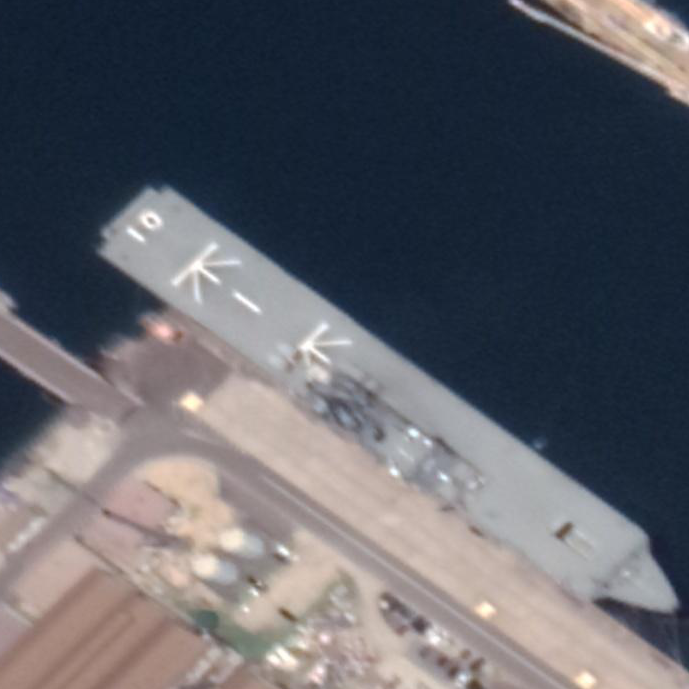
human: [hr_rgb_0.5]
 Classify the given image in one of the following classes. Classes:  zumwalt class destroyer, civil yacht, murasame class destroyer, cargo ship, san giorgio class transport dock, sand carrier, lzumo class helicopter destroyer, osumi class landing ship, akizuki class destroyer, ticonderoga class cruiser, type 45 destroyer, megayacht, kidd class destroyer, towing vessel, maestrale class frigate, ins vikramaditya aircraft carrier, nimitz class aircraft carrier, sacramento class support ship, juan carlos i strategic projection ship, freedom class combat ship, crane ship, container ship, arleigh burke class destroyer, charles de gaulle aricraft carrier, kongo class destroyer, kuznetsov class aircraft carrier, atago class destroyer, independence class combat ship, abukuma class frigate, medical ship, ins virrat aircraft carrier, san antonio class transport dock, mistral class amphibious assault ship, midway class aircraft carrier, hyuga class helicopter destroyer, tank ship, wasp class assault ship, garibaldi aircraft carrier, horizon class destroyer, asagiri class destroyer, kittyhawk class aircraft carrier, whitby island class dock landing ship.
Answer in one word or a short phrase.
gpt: Osumi class landing ship